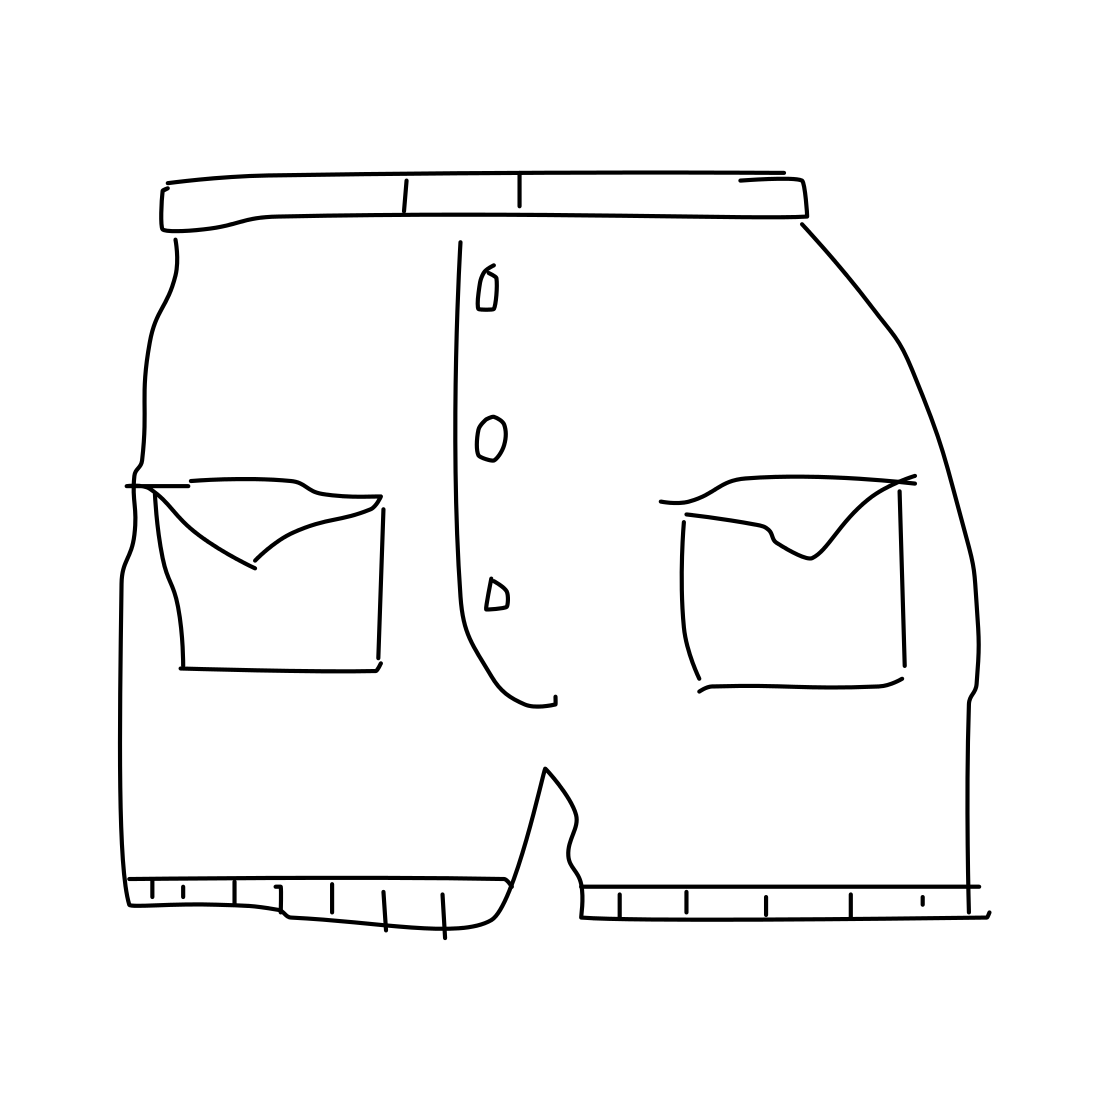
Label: trousers